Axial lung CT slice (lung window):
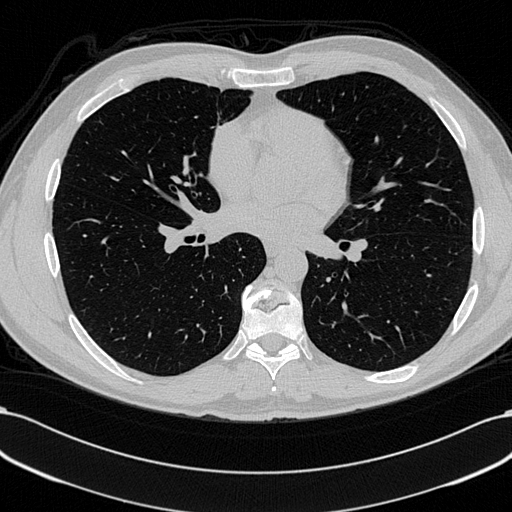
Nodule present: no